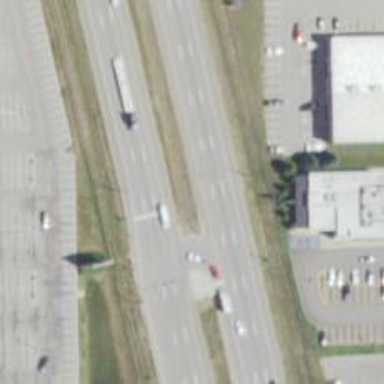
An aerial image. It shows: Trunk link highway.